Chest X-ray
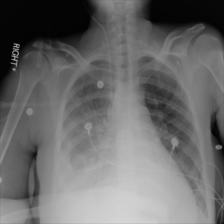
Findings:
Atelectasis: negative
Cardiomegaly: negative
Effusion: negative
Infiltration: negative
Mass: negative
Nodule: negative
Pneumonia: negative
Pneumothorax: negative
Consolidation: negative
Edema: negative
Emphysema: negative
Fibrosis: negative
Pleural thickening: negative
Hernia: negative